Question: In Bootstrap 3, the .jumbotron has rounded edges (by default). Is there a way to get rid of the rounded edges? (Picture of rounded edges below for reference)

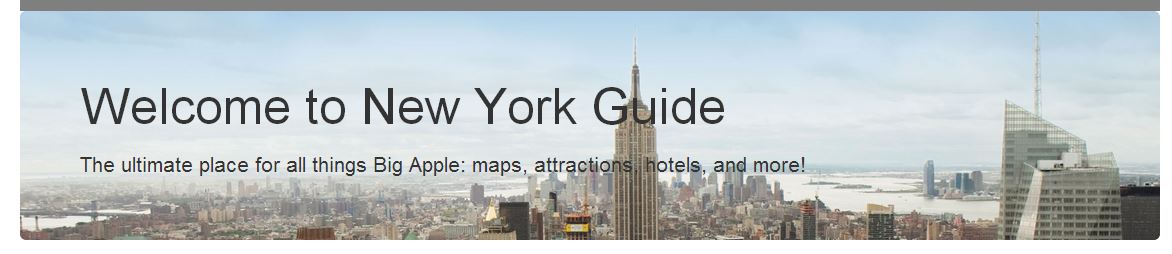
Answer: The Bootstrap 3 Jumbotron has the class:
'''
.container .jumbotron {
border-radius: 6px ;
}
'''
You will want to set that to border-radius: 0px;, but I would suggest adding that same class to a separate stylesheet (being called after bootstrap.css) and override it, rather than changing the bootstrap.css file directly.
'''
.container .jumbotron {
border-radius: 0 !important;
}
'''